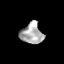
Tissue: skin
Cell type: T cells
Senescence score: 0.7955
Nuclear area (px): 455
Mean DAPI intensity: 169.701